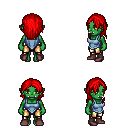
a pixel art fantasy rpg character, female body template, orc, green skin, blue vest, gold greaves, red long hairstyle, maroon shoes, four views (front, back, left, right), 2x2 character sprite sheet, small pixel art, hard edges, no anti-aliasing